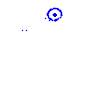
Particle: kaon